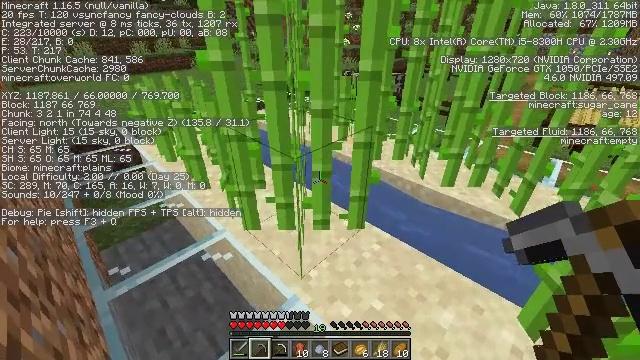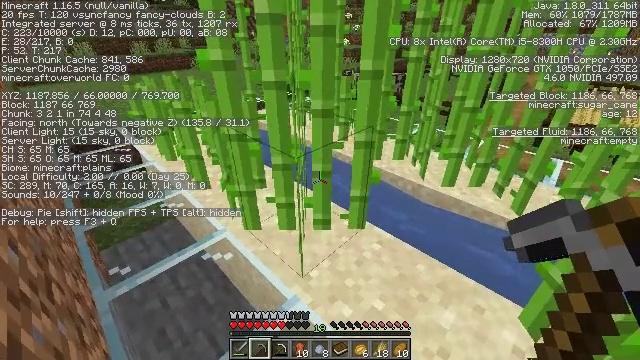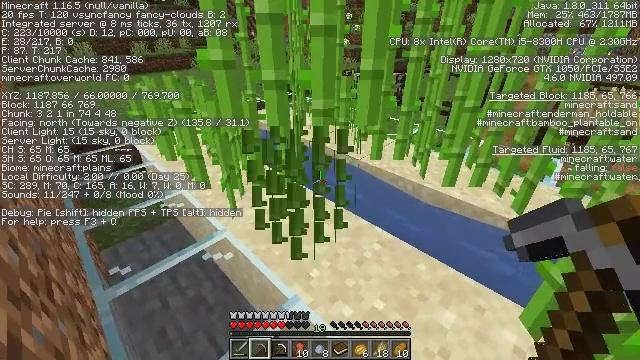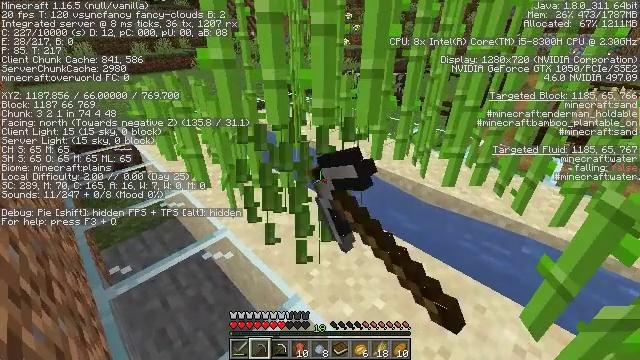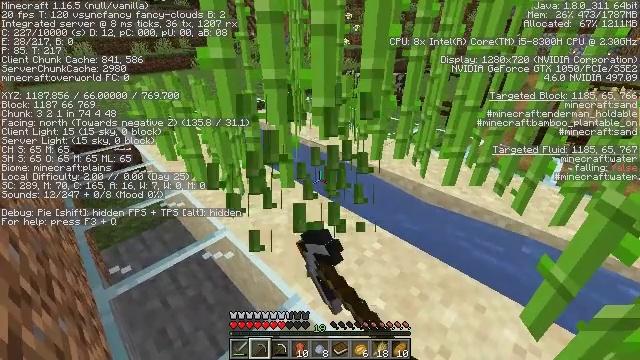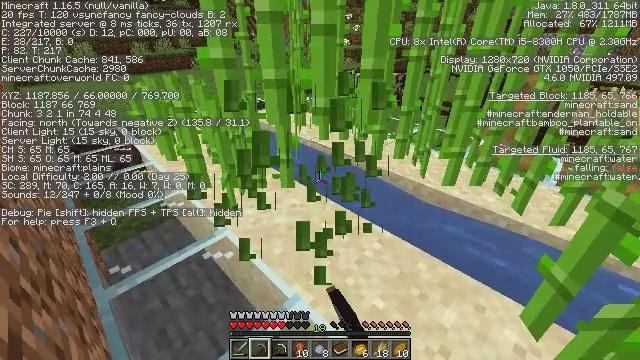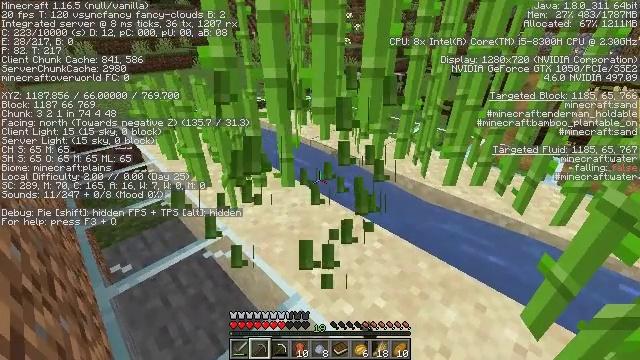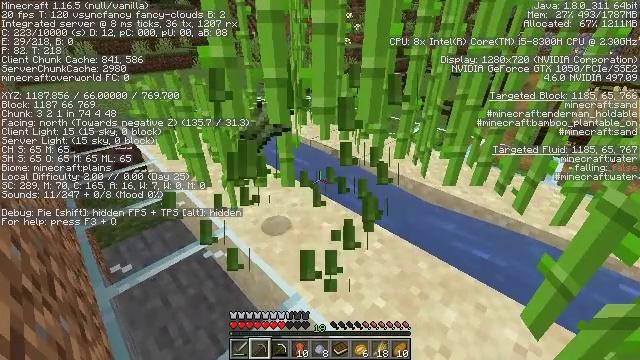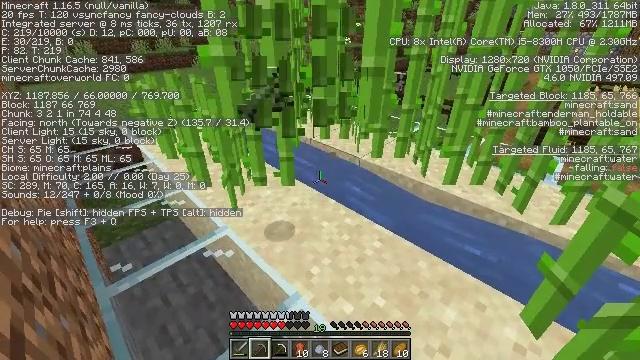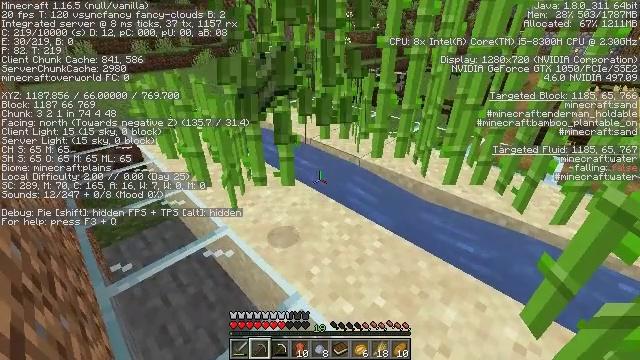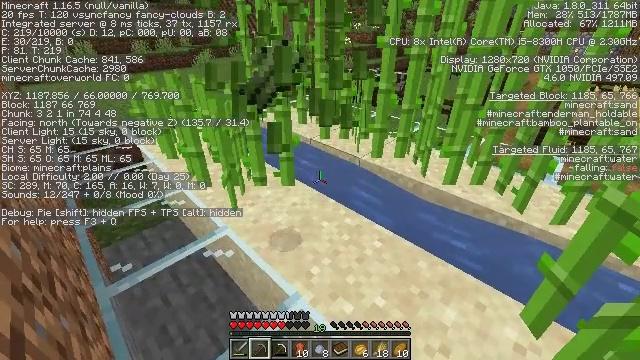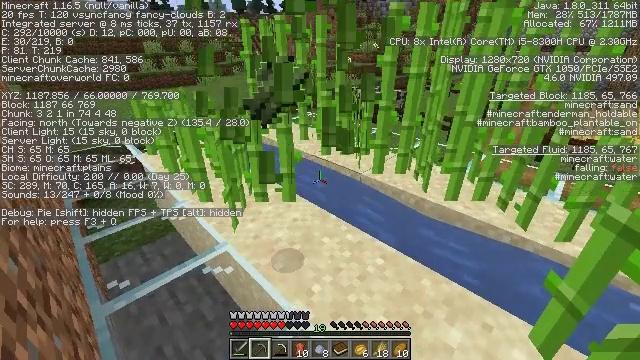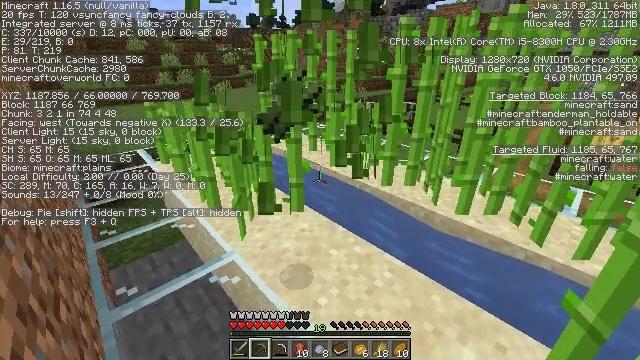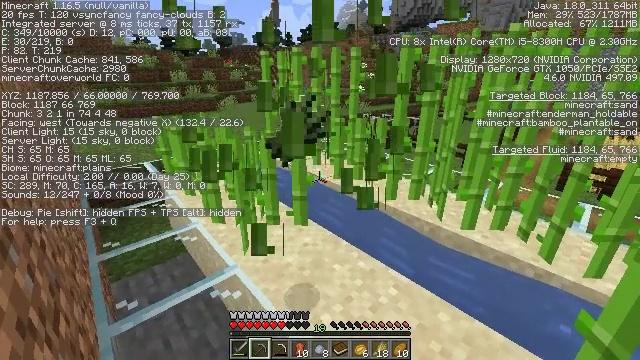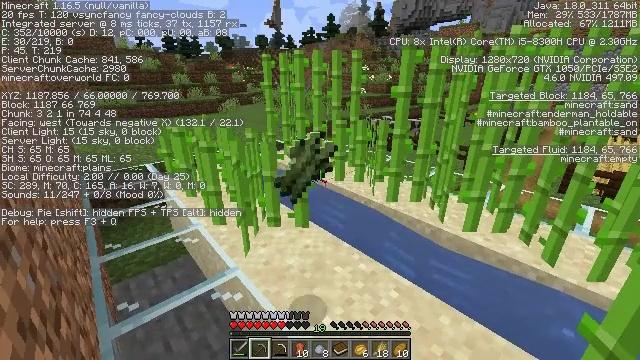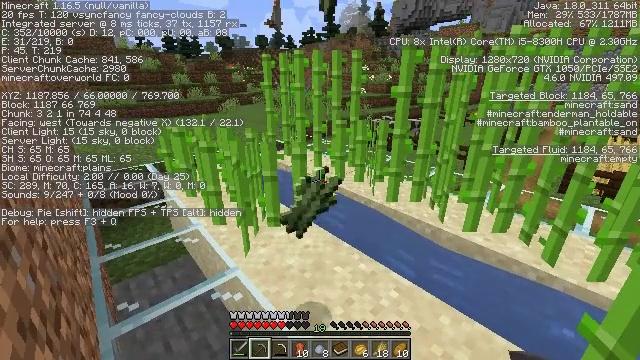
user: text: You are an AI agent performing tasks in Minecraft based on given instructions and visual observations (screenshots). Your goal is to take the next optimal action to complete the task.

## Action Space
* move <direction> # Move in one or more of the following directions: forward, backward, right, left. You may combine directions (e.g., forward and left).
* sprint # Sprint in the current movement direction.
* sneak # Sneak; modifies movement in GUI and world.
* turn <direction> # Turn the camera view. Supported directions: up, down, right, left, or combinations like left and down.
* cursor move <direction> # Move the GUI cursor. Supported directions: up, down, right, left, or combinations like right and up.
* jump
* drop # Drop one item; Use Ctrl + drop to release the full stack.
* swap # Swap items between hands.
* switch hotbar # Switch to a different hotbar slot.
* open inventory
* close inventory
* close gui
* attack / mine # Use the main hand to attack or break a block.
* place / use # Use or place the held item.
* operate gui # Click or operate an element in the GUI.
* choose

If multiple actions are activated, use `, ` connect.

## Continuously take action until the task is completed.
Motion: motion action
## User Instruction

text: Cut down the sugar cane stalks.
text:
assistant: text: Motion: no_op
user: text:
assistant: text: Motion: attack / mine
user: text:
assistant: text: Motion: attack / mine
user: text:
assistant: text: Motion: attack / mine
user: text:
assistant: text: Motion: no_op
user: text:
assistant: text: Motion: no_op
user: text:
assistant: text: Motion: no_op
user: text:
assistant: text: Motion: no_op
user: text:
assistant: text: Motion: no_op
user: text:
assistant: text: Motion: no_op
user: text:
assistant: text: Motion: turn up
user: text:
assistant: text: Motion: turn left and up
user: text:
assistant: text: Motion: turn up
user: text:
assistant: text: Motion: no_op
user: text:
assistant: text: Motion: no_op
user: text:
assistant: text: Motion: no_op
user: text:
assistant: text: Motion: no_op
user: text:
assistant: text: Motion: no_op
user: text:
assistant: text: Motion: no_op
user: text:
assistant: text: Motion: no_op
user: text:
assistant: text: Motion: turn right
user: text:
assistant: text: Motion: turn right
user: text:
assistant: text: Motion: move forward, turn right
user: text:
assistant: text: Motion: move forward, turn right
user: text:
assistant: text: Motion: move forward and move left
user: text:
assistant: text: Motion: move forward and move left, turn right
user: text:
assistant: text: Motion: move forward and move left
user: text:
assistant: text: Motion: move forward and move left
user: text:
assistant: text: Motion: move left
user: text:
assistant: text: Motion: move left